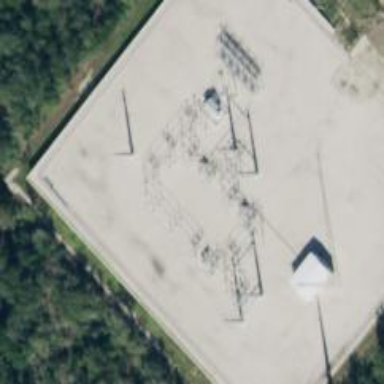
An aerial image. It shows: Distribution level power substation surrounded by fence.